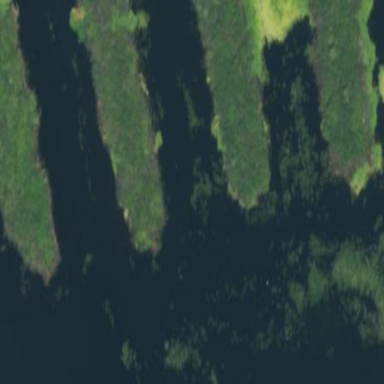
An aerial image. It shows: Marshy wetland area.